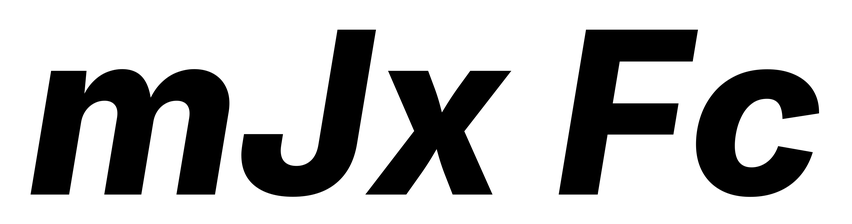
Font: Inter-Italic_ExtraBold_Italic